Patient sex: M
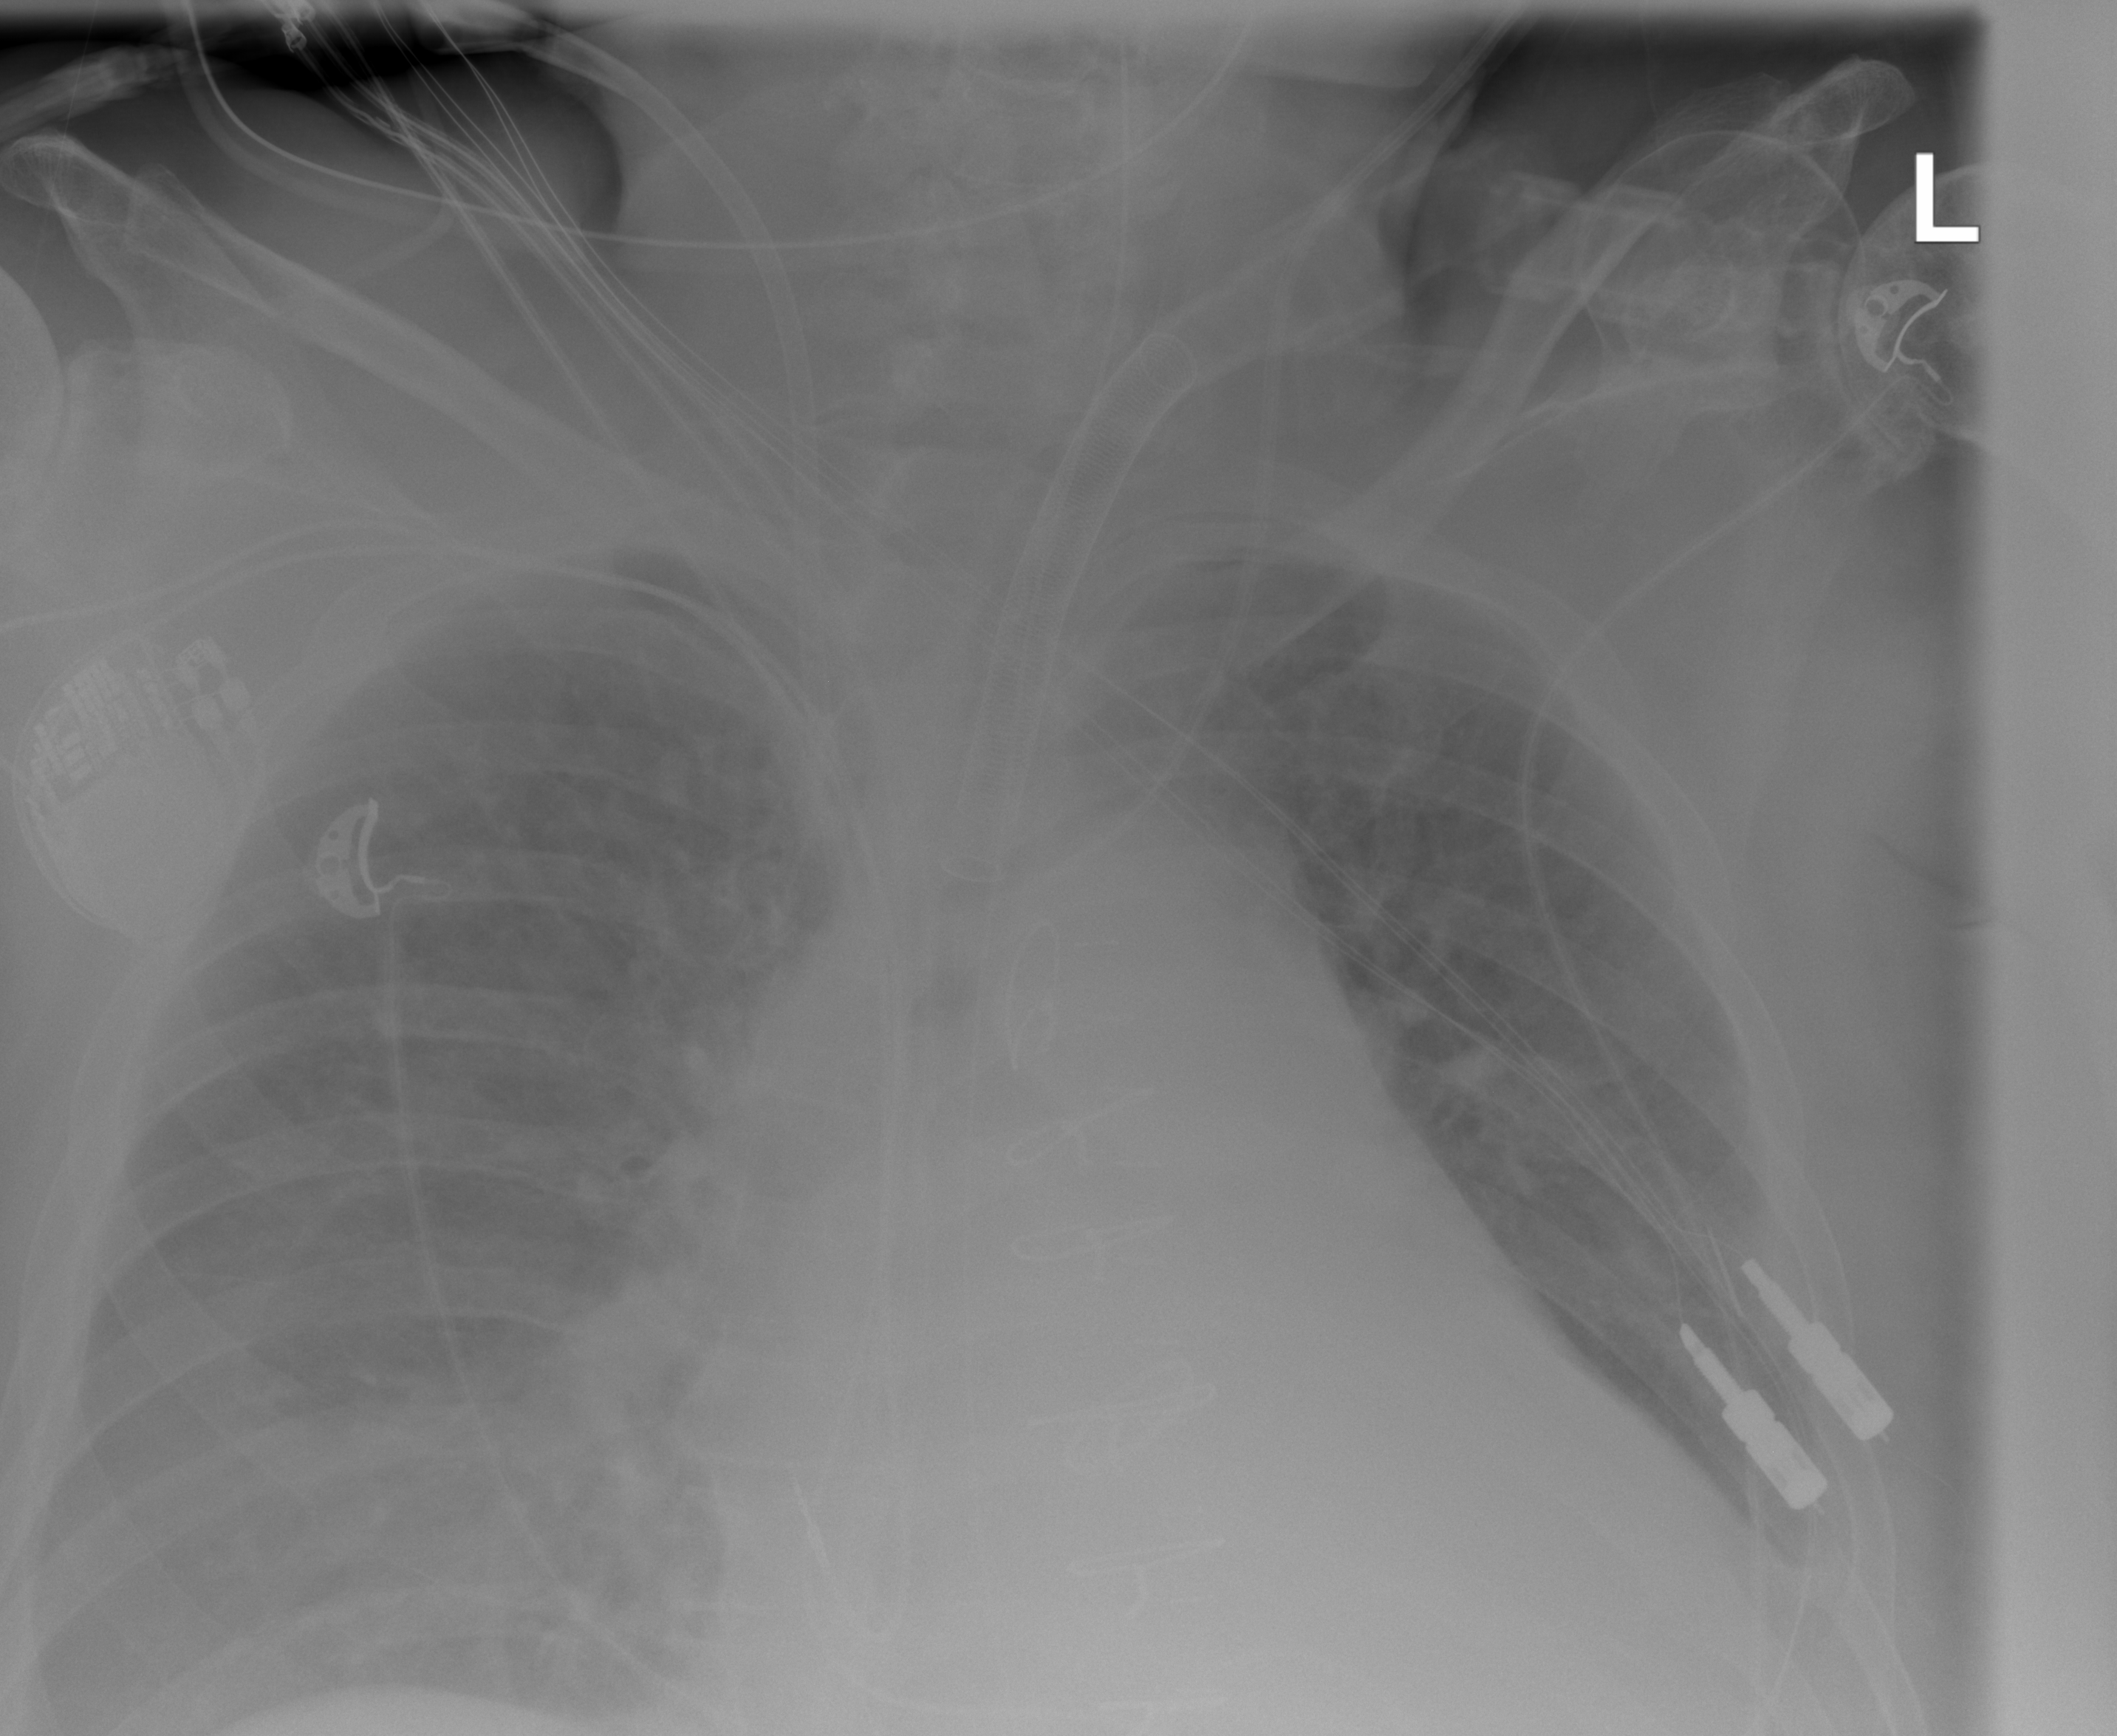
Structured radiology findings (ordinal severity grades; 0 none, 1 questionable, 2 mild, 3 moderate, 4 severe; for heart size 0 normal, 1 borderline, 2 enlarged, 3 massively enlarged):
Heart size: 2
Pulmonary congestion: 2
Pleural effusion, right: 3
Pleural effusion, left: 2
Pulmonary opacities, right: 0
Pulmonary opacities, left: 0
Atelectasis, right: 2
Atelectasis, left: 2